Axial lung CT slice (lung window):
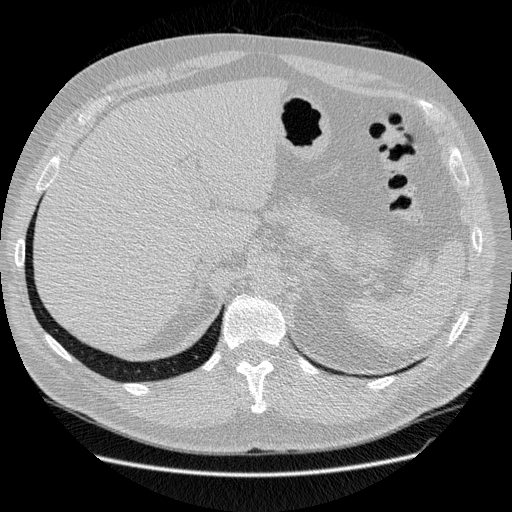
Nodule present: no